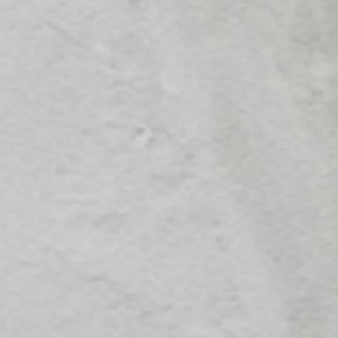
Label: other